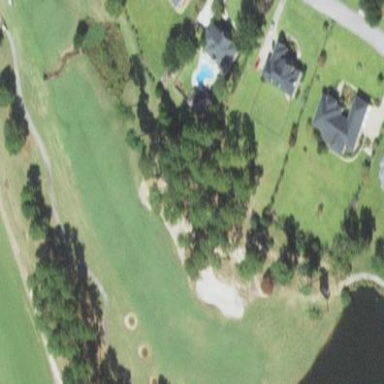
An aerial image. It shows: Golf bunker.